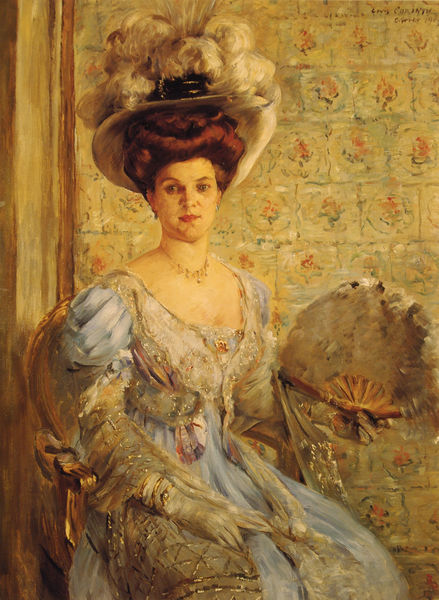
Titel: Porträt Gräfin Finkh (Eleonore von Wilke)
Künstler: Lovis Corinth
Standort: Berlin
Institution: Neue Nationalgalerie
Schlagwörter: blau, feder, gemälde, hand, weiß, gelb, grün, impressionismus, sitzen, ausschnitt, blume, blumen, braun, bunt, busen, elegant, frau, frisur, haar, handschuh, handschuhe, hell, holz, hut, kleid, licht, mund, nase, pastell, schmuck, stuhl, tür, blick, blüten, dame, rot, schal, tuch, fächer, malerei, muster, wand, arm, arme, augen, barock, federn, gesicht, ärmel, bildnis, hals, portrait, porträt, öl, sonne, gewand, gold, haare, reich, sessel, sitzend, stickerei, adel, dekollete, dekoltee, frontal, haarpracht, kinn, lippen, madame, potrait, poträt, vornehm, federbusch, federhut, hellblau, kopfbedeckung, taille, armlehne, kette, fliessen, ölgemälde, sitzende, tapete, sitzt, um 1900, robe, türrahmen, hochsteckfrisur, rüschen, kniestück, stola, halskette, ton in ton, betrachter, fecher, corinth, lovis corinth, lehnstuhl, fliesen, pfau, kacheln, bürgerlich, tageskleid, hochfrisur, salonmalerei, mondän, collier, tapette, goldtöne, strassenkleid, rapport, ame, tappete, medalion, victorian, dekolette, federfächer, goldverzierungen, prunktapete, frau hut, lette, frau hut federn, ausschnitt kette